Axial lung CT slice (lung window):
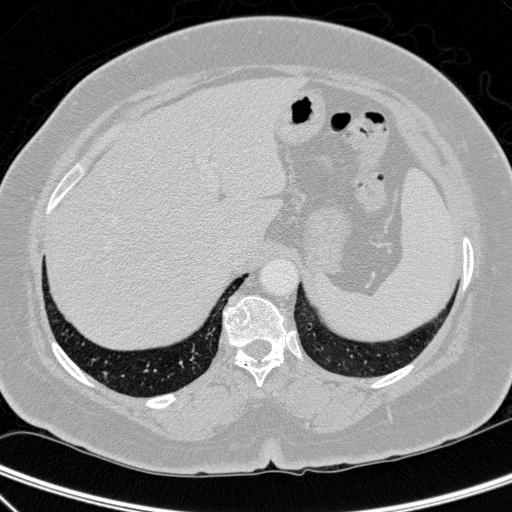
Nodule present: no